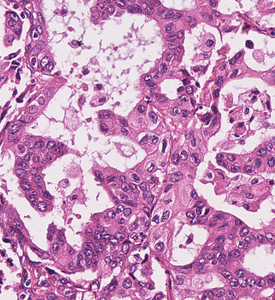
Tumor epithelial tissue: yes
Tumor-associated stroma tissue: no
Normal tissue: no